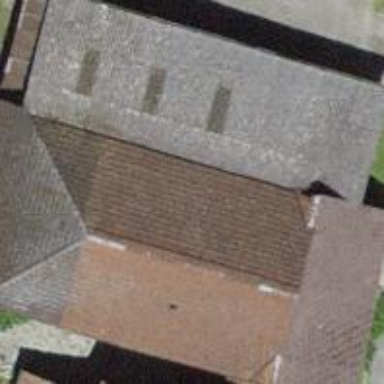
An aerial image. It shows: Rural barn.